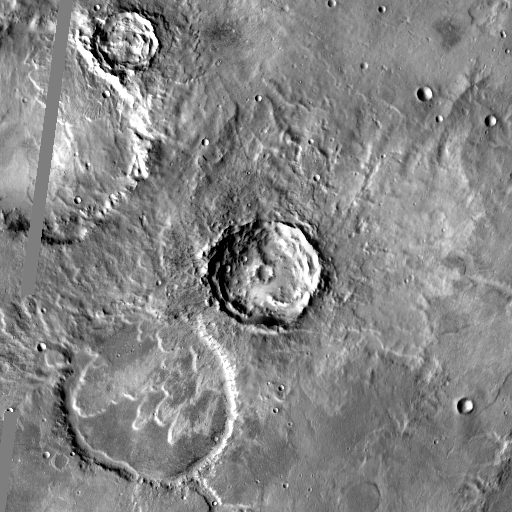
Crater classes present: Background, Other, Layered, Buried, Secondary